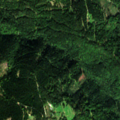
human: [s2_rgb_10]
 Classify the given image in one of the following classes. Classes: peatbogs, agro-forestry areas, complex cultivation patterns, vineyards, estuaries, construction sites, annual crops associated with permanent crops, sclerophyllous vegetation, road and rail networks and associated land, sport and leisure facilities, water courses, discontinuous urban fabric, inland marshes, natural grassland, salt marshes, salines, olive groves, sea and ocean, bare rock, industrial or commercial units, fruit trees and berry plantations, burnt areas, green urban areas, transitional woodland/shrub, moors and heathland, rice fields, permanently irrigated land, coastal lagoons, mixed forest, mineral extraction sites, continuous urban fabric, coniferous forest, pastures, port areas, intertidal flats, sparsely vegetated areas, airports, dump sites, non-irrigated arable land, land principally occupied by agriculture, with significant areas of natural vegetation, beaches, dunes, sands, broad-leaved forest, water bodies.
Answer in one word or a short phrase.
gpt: coniferous forest, mixed forest